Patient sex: M
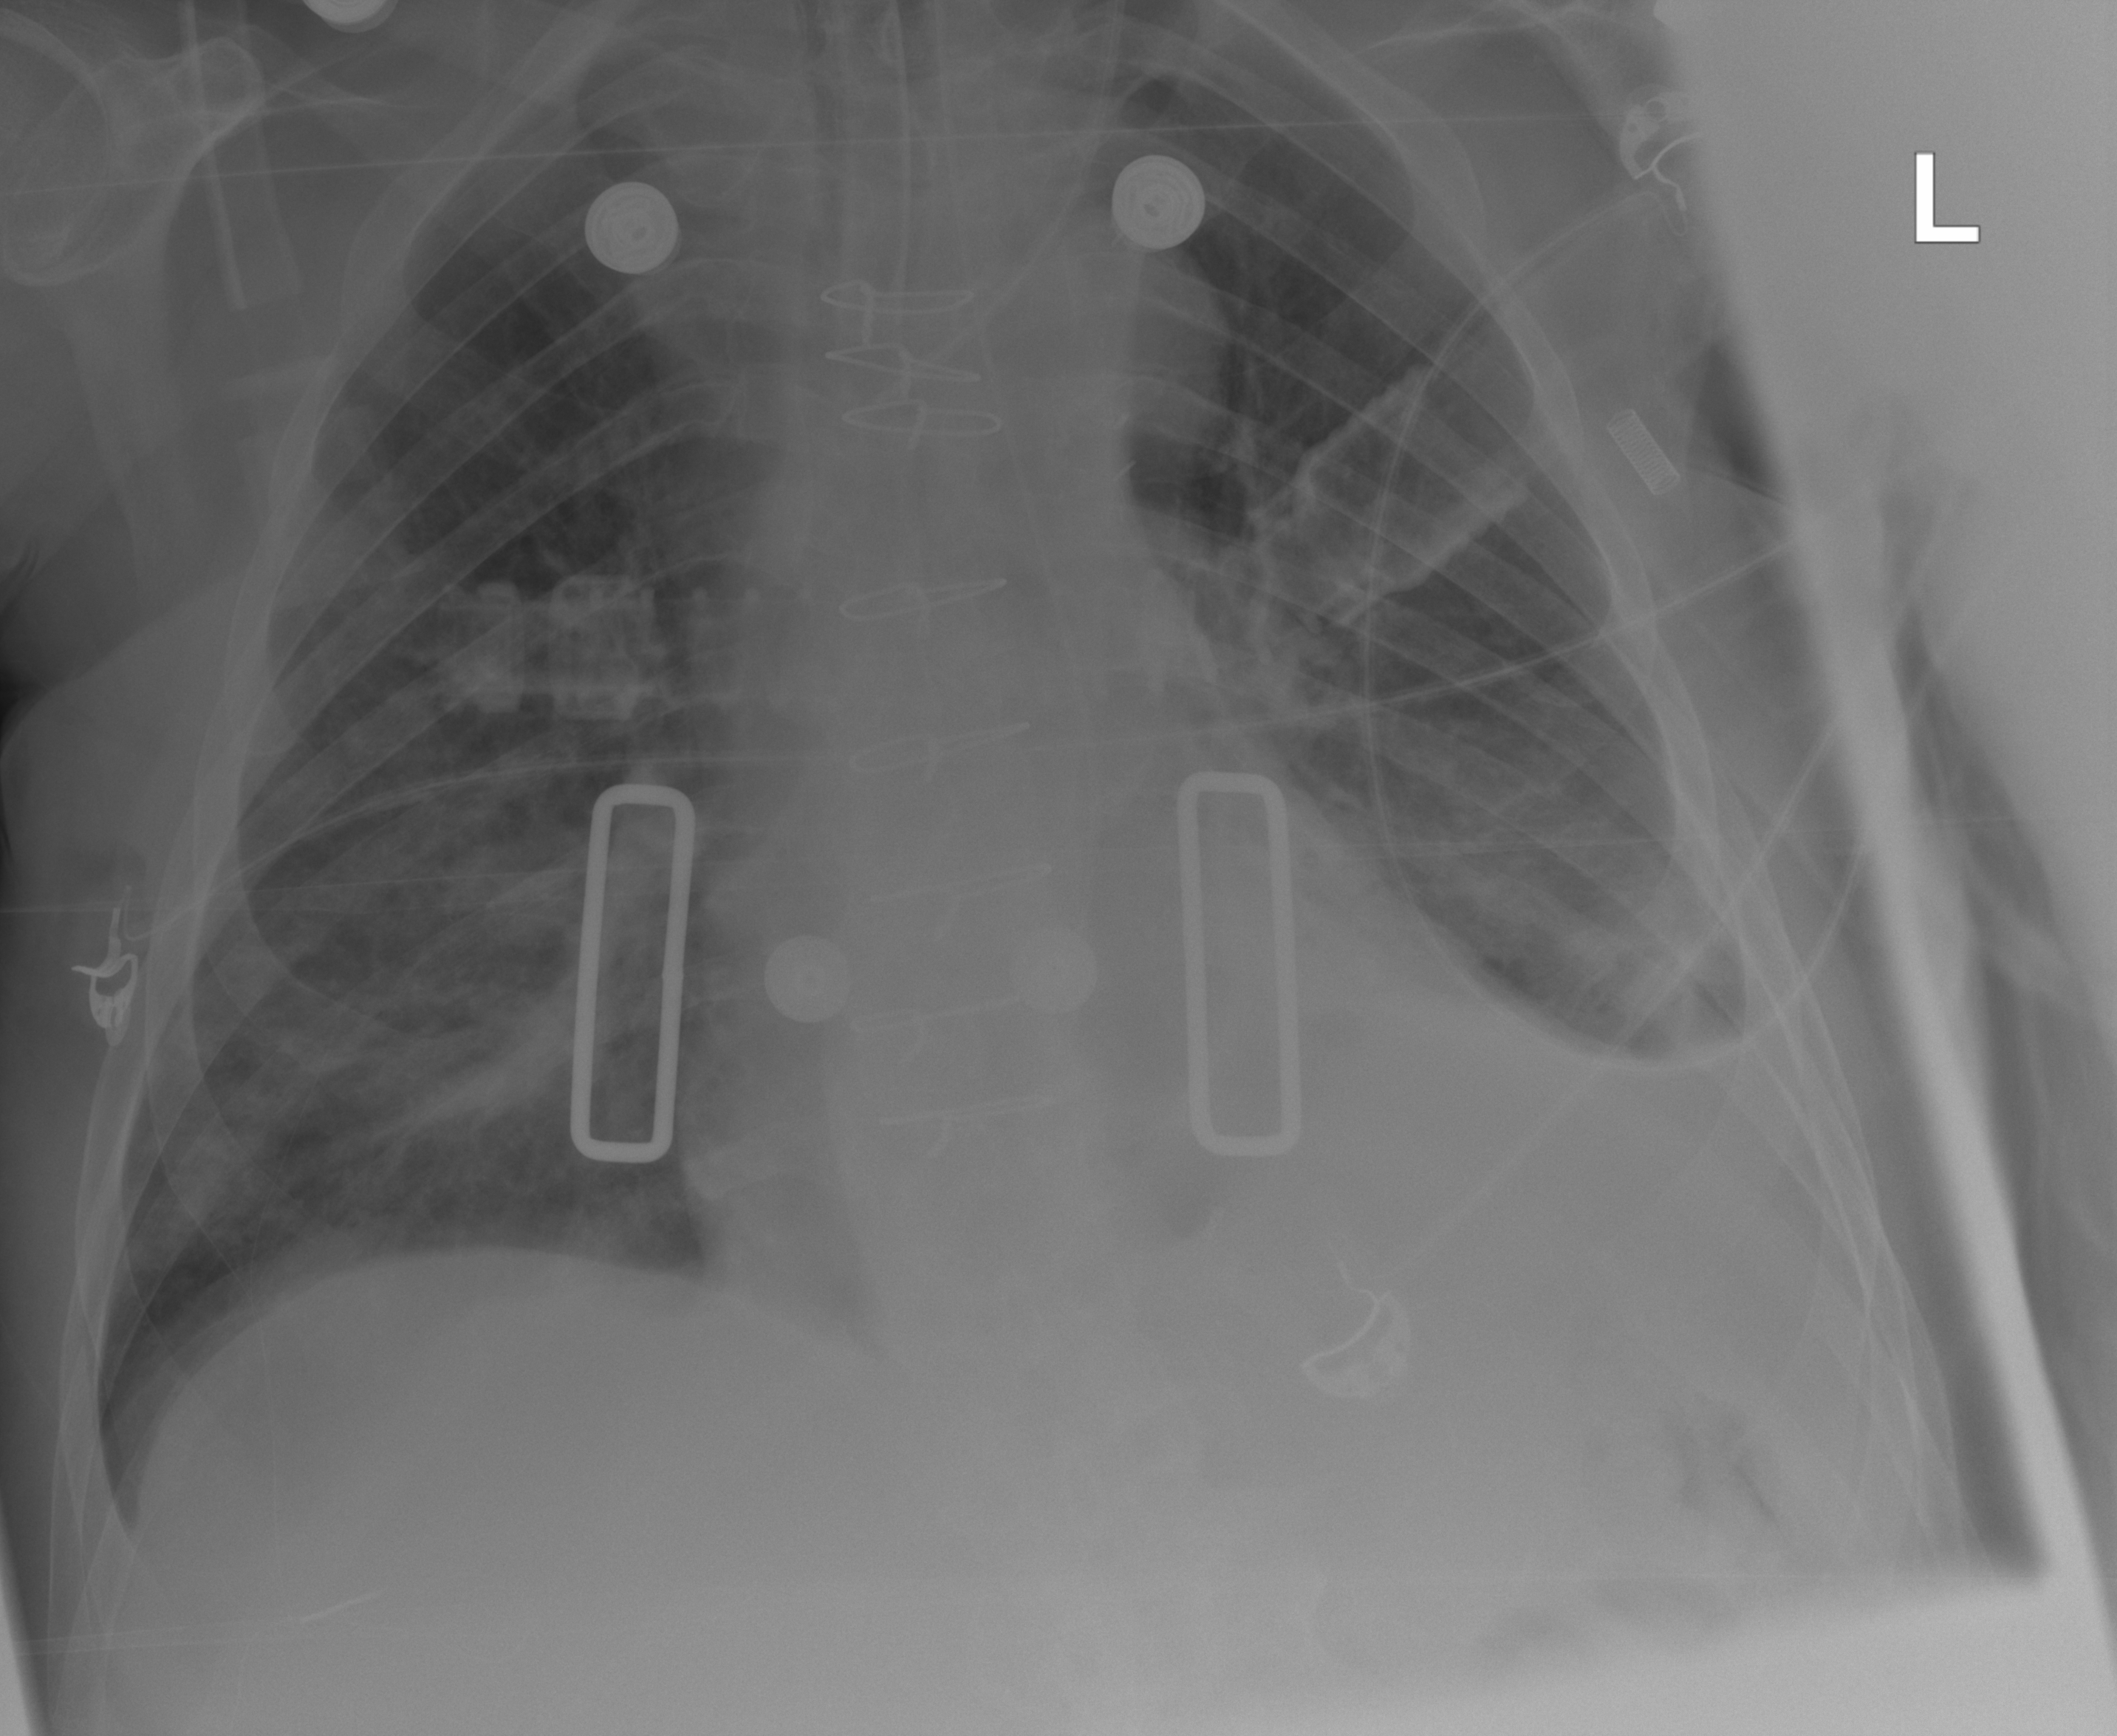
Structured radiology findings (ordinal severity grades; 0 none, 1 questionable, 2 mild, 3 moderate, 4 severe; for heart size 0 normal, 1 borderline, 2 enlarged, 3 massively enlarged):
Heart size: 2
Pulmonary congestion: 0
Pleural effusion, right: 0
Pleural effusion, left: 2
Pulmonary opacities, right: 2
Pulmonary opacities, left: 0
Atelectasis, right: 0
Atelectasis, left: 2